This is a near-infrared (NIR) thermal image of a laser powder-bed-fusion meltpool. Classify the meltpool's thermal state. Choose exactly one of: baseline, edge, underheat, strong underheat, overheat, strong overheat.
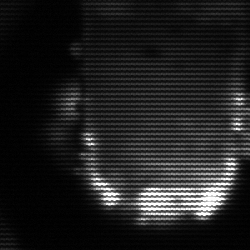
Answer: baseline